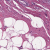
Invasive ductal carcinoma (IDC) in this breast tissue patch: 1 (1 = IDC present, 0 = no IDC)